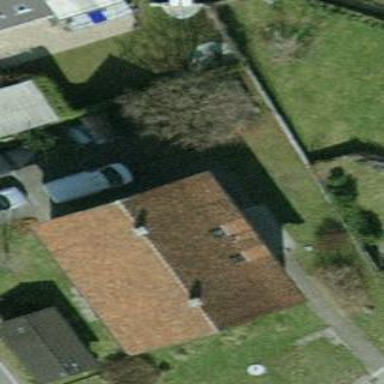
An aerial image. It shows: Semidetached house with gabled roof.